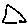
Label: triangle